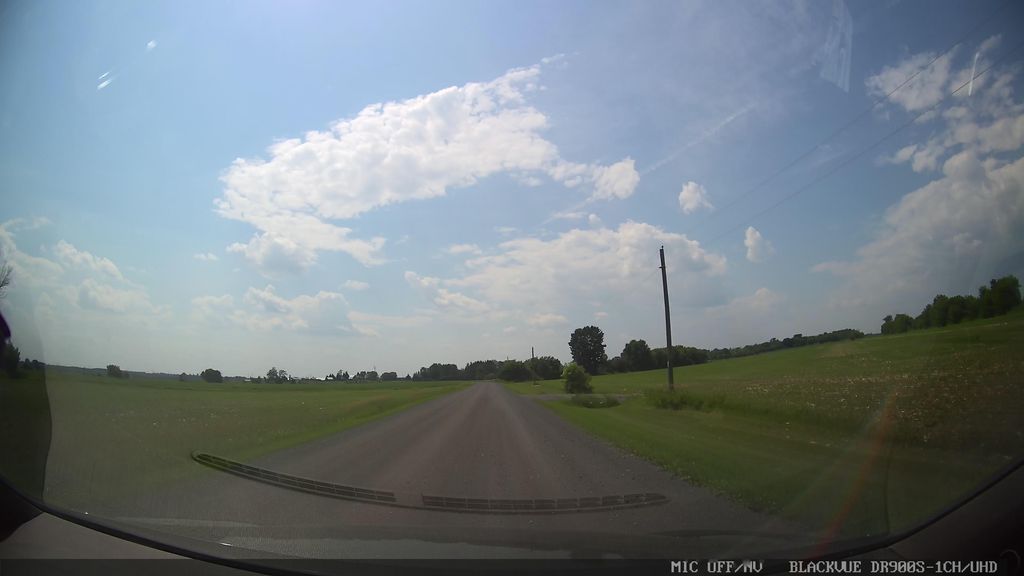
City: ottawa-gatineau